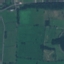
Land use / land cover: Pasture